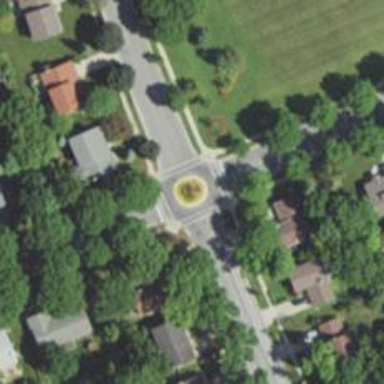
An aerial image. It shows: Roundabout.